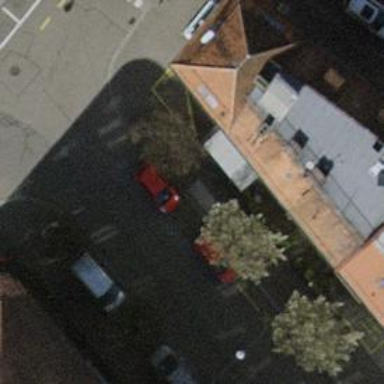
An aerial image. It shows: Parking lane.